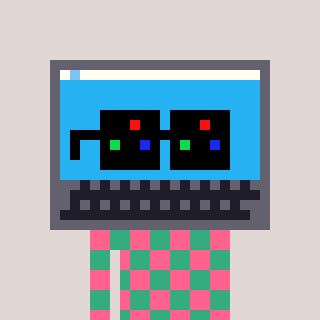
a pixel art character with square black sunglasses, a laptop-shaped head and a teal-colored body on a warm background